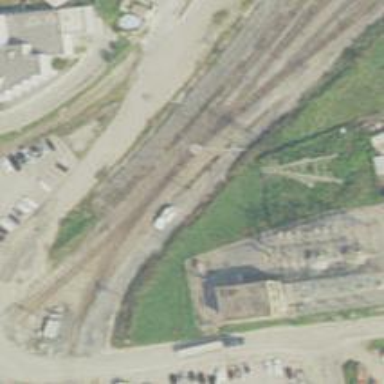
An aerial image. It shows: Railway spur junction.